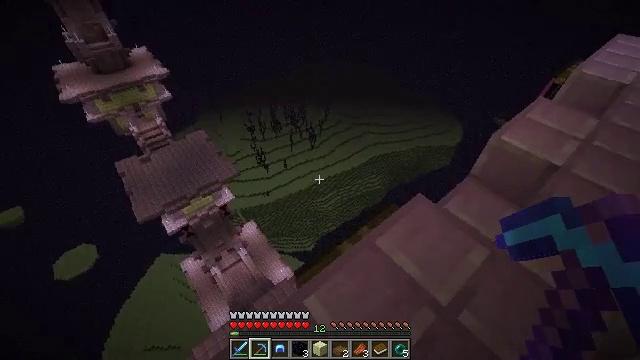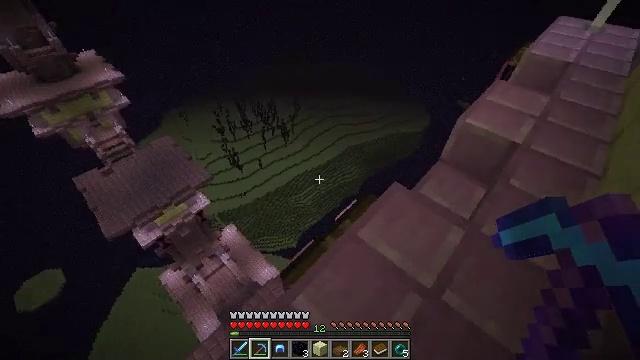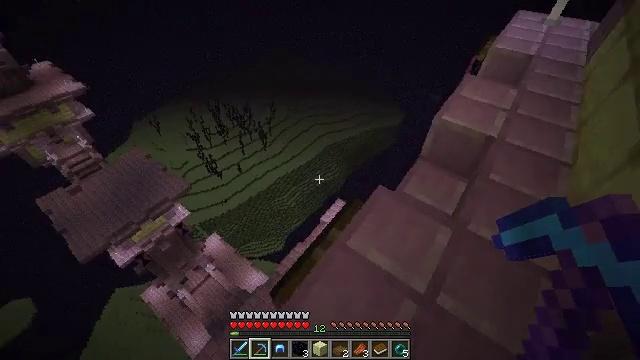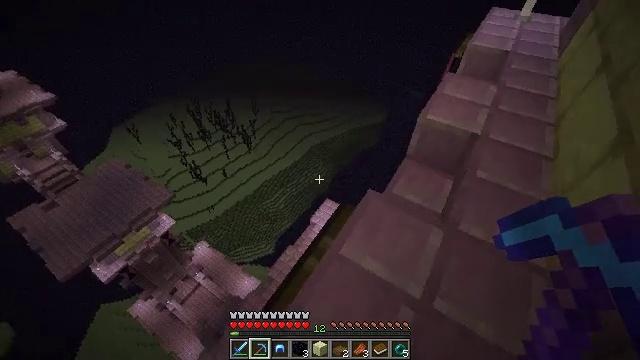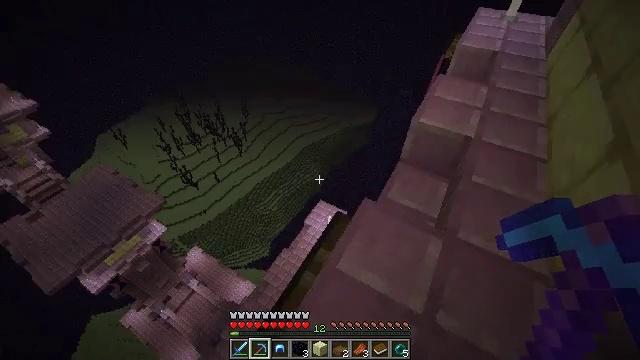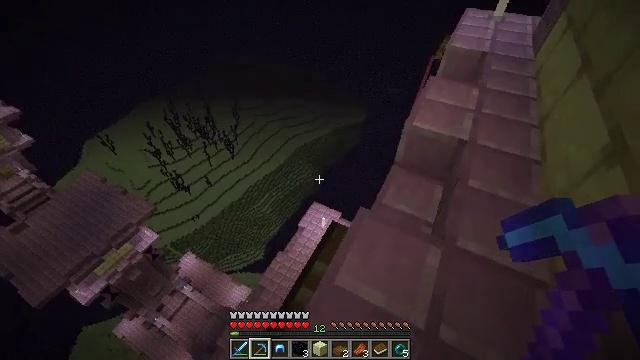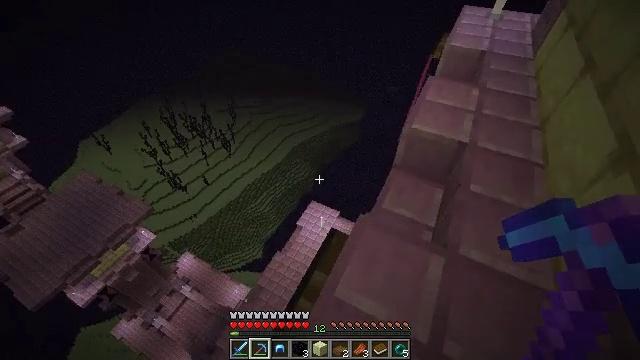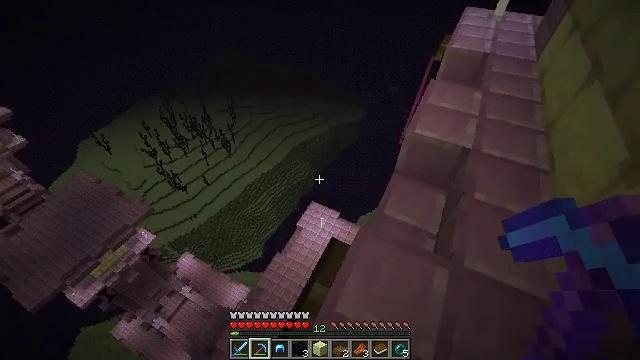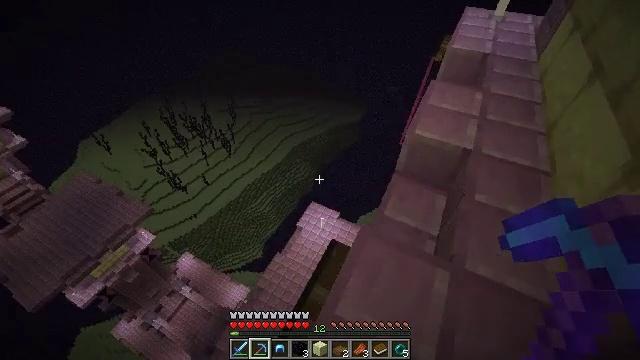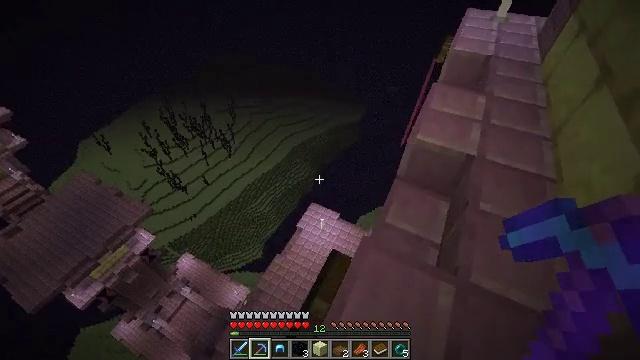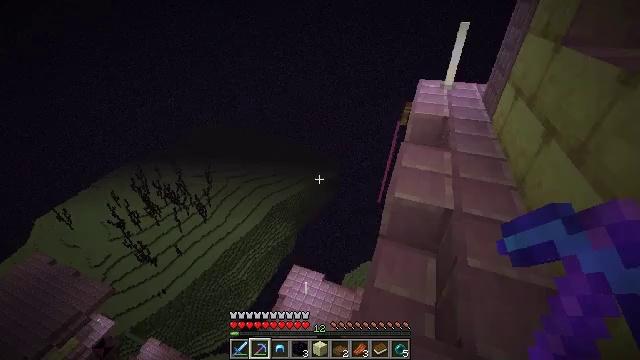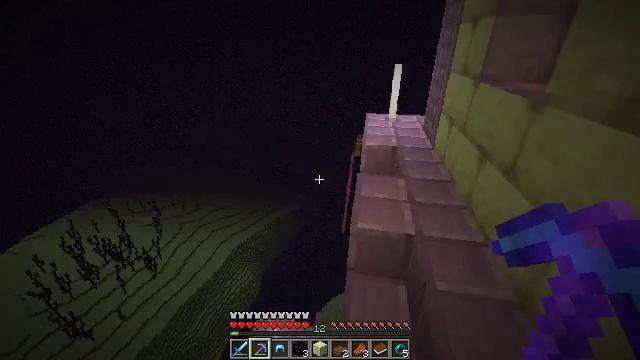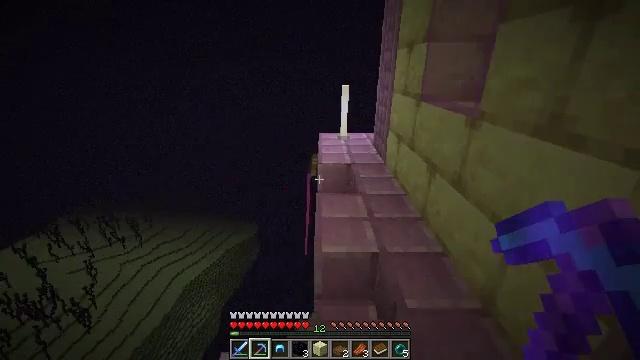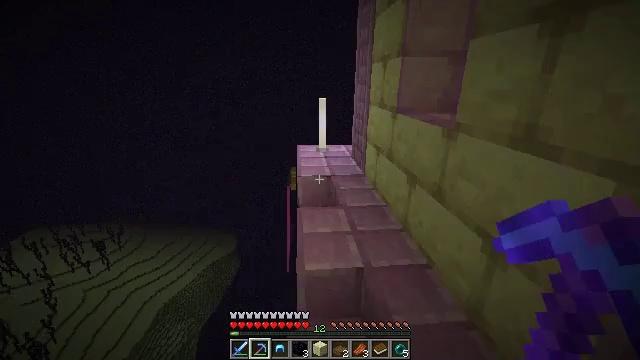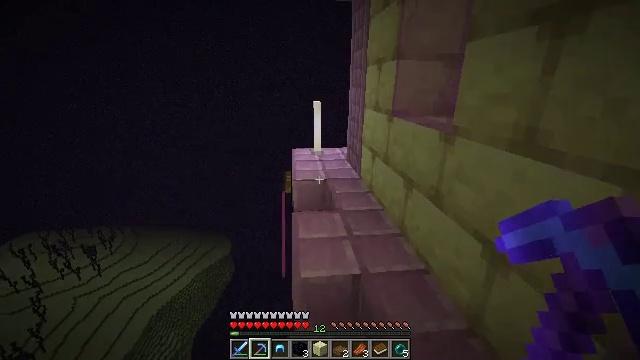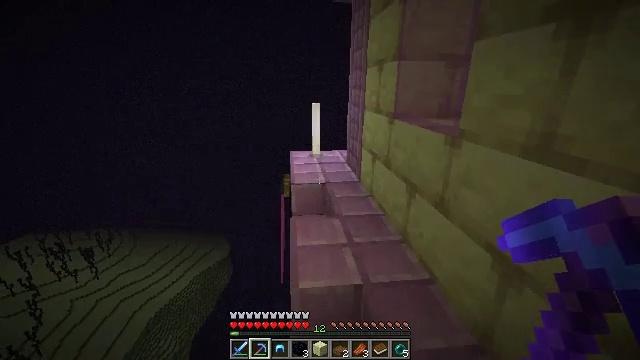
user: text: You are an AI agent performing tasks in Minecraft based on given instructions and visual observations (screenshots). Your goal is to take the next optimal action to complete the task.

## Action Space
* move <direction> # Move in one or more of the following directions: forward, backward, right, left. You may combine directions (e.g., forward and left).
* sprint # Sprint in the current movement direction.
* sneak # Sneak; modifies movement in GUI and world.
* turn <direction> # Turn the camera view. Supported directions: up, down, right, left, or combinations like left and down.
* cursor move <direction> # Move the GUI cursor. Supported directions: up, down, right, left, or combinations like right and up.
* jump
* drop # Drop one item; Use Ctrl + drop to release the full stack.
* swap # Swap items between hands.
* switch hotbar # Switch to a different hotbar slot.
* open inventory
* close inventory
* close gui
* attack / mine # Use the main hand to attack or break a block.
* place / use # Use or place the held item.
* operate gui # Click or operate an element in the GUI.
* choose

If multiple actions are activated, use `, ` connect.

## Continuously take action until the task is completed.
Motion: motion action
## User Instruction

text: Harvest the end rod for use.
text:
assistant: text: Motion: move forward, sneak, turn right and down
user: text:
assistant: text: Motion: move forward, sneak, turn right
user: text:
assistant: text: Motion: move forward, sneak, turn right
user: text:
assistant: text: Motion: move forward, sneak, turn right
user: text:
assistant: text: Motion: move forward, sneak, turn right
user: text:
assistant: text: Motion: move forward, sneak
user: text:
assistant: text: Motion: move forward, sneak
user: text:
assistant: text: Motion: move forward, sneak
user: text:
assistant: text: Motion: move forward, sneak
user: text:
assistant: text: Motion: move forward, sneak, turn right and up
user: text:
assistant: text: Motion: move forward, sneak, turn right and up
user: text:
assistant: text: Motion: move forward, sneak, turn right and up
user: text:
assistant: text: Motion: move forward, sneak, turn right and up
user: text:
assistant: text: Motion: move forward, sneak, turn right
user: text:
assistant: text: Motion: move forward, sneak
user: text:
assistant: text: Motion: move forward, sneak
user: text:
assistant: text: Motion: move forward, sneak
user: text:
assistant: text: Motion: move forward, sneak
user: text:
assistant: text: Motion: move forward, sneak
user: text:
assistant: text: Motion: move forward, sneak
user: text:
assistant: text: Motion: move forward, sneak
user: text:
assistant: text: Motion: move forward, sneak
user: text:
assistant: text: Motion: move forward, sneak
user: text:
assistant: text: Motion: move forward, sneak, turn right and down
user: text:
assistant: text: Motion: move forward, sneak, turn right
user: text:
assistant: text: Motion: move forward, sneak, turn right
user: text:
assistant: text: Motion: move forward, sneak
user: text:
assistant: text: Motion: move forward, sneak
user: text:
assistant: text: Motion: move forward and move right, sneak, turn left
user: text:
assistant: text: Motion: move forward and move right, sneak, turn left